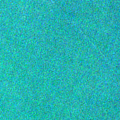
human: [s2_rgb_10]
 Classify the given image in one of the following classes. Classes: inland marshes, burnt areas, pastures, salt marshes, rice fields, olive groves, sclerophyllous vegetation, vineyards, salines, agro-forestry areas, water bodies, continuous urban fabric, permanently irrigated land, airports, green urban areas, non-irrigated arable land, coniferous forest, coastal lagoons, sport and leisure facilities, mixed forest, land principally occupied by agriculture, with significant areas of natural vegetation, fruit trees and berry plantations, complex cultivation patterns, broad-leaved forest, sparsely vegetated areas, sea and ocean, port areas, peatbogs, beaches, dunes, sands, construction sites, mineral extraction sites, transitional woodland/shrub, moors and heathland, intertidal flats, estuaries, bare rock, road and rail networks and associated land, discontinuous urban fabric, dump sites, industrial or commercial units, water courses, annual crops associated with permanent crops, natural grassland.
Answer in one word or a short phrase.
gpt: sea and ocean